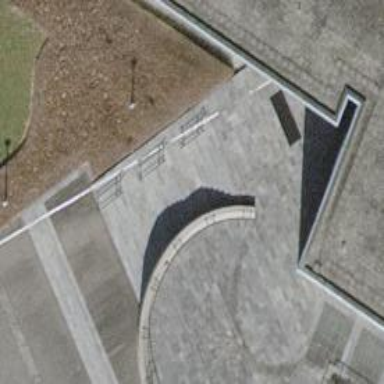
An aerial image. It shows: Bench.